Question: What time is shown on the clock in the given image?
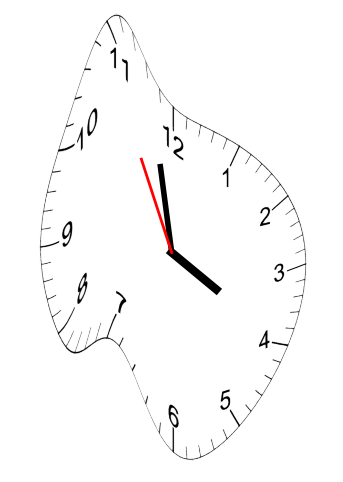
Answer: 03:57:55